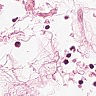
Metastatic tissue present: no